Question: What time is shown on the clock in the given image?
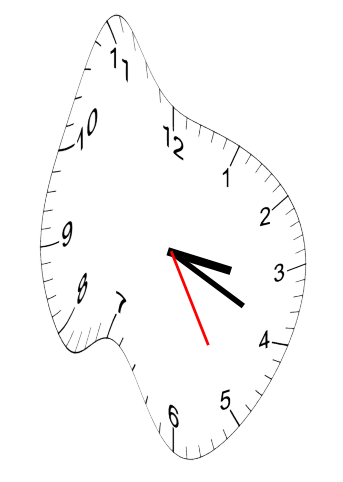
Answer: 03:19:25